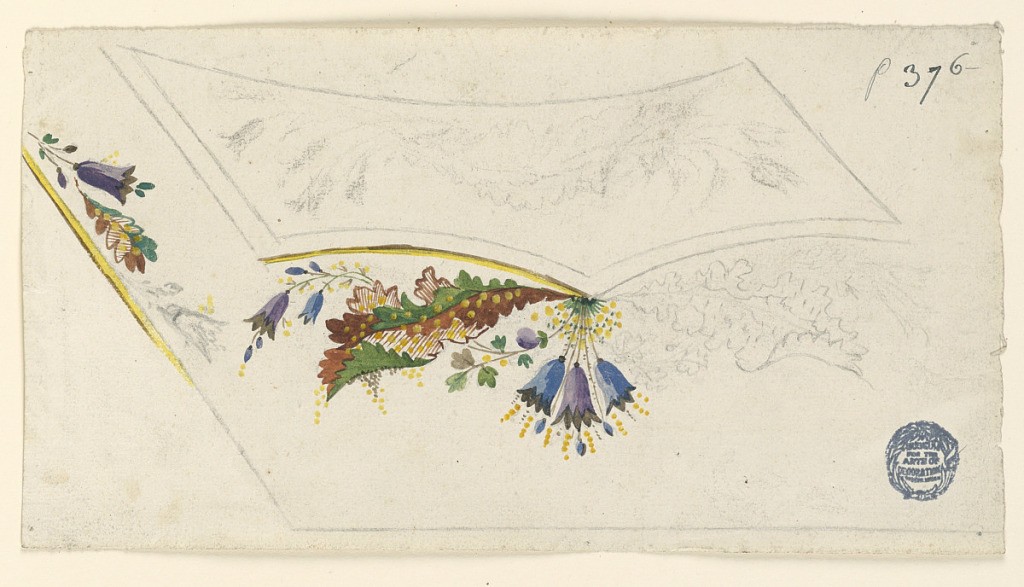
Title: Unfinished Design for a Waistcoat
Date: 1780-1790
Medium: Pencil and various gouaches on paper
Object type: Drawing
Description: Unfinished design for  the embroidery of the left bottom part of a man's waistcoat. The floral design on the flap of the pocket is roughly traced. A plant with bell and other flowers and enormous calyx-leaves grows from the bottom point of the pocket; its right part is sketched. Boughs with a bell flower, buds, and a leaf are to grow from the edge of the waistcoat.